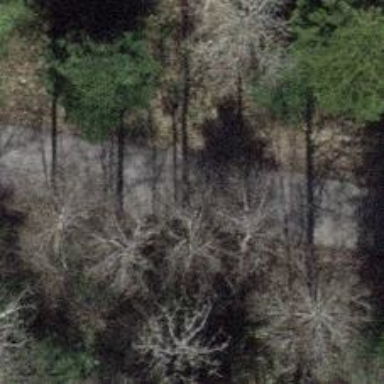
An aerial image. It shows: Unclassified road.